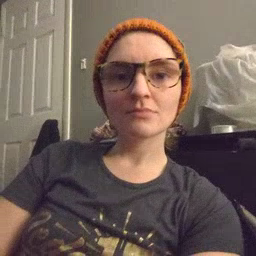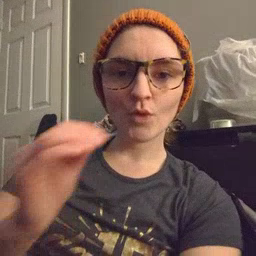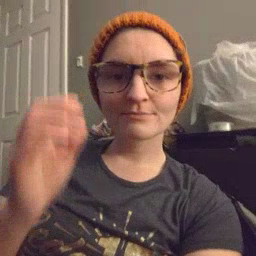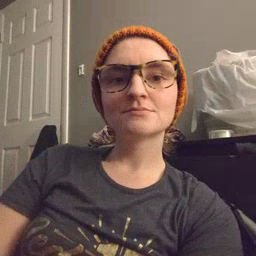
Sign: kiss